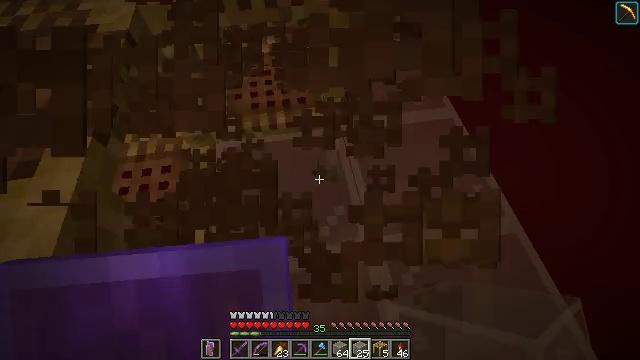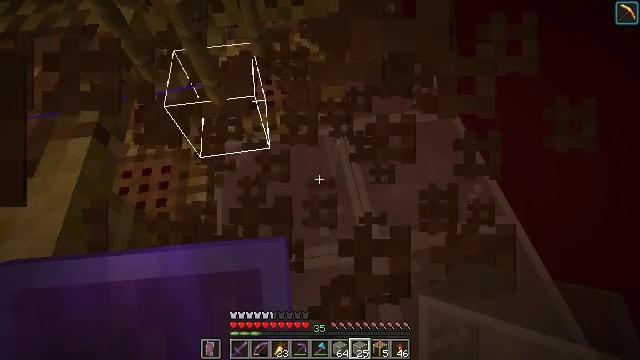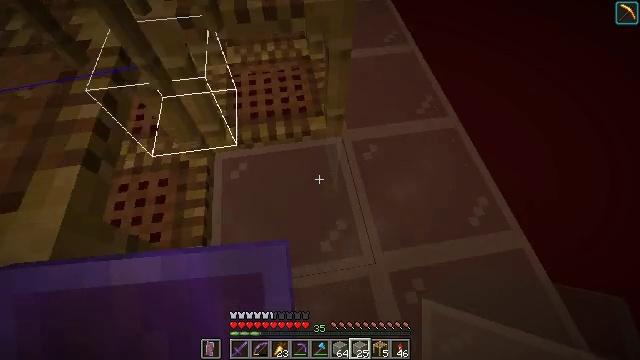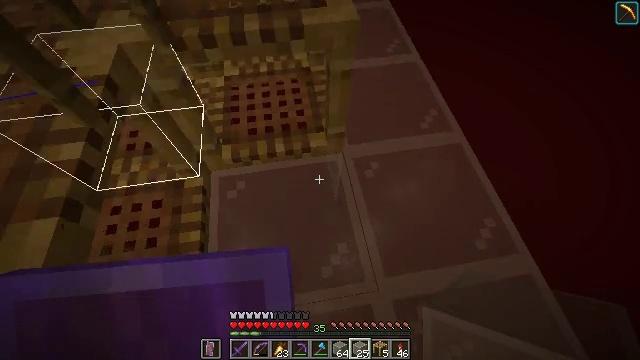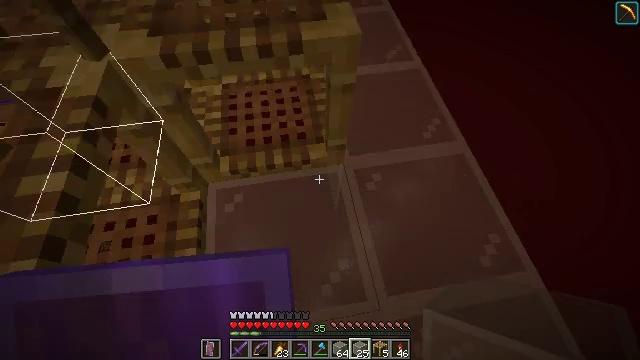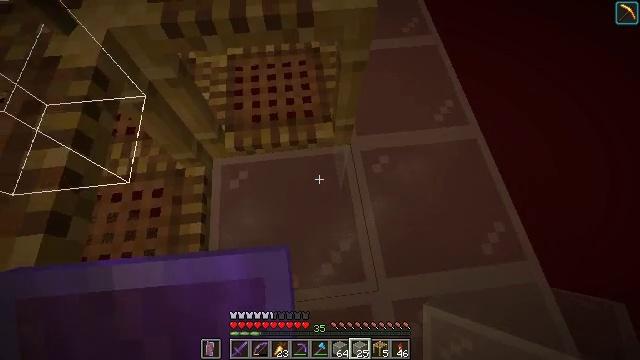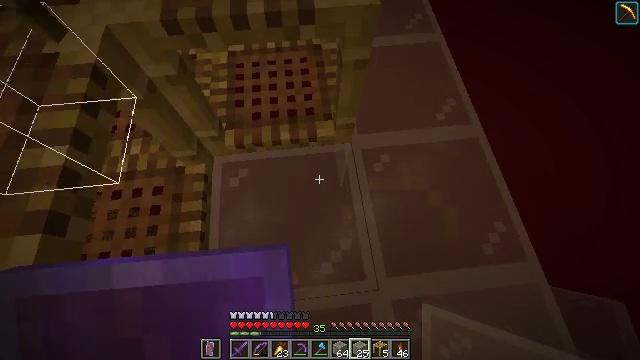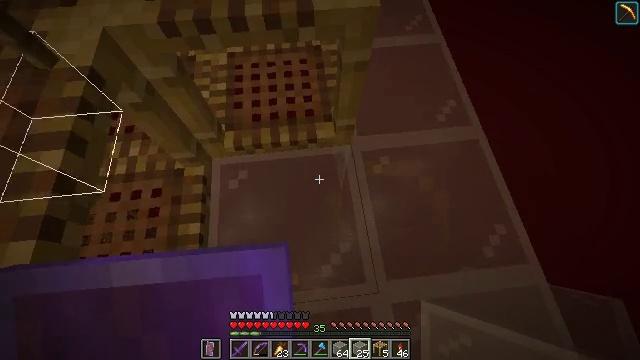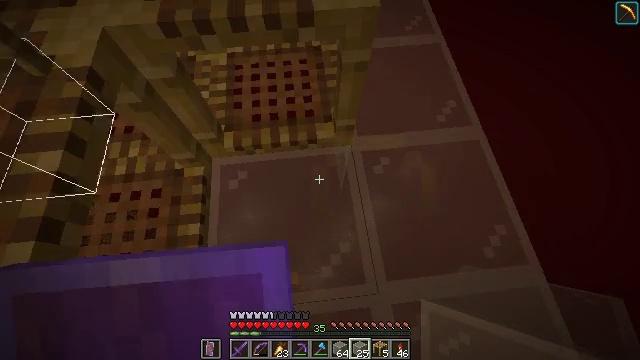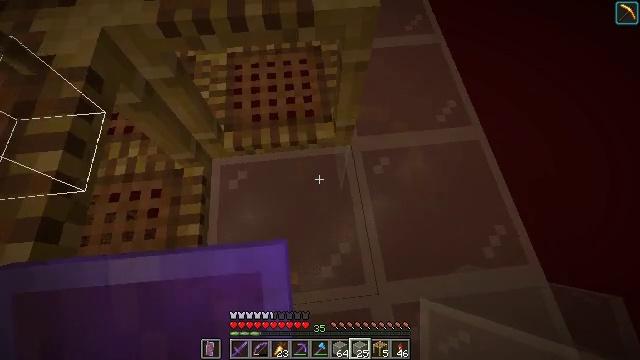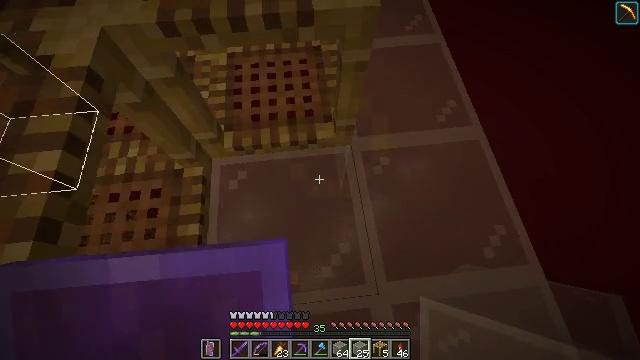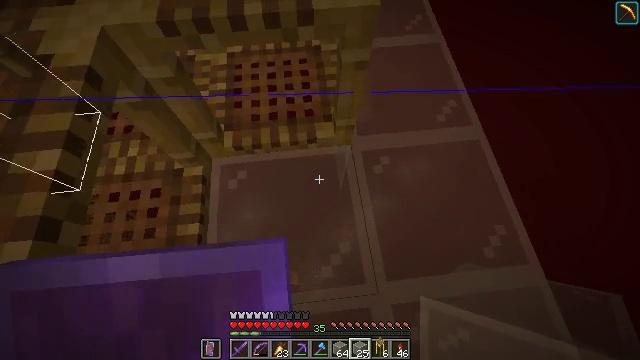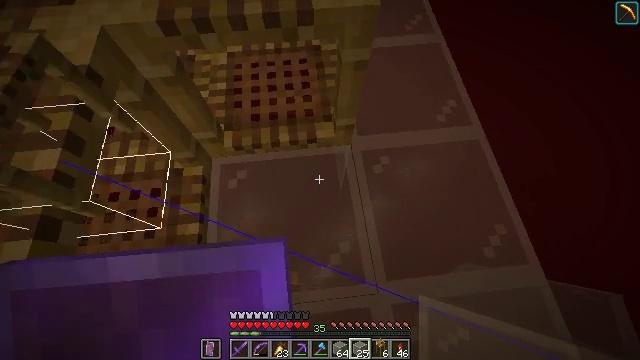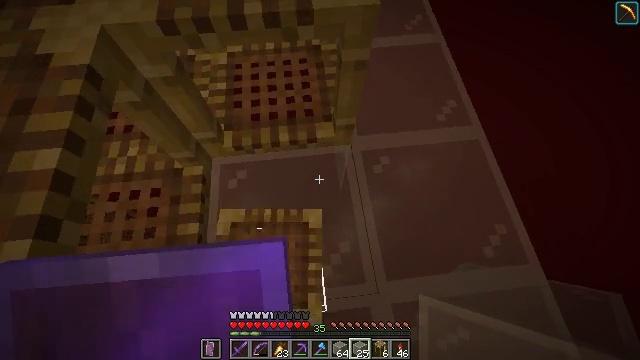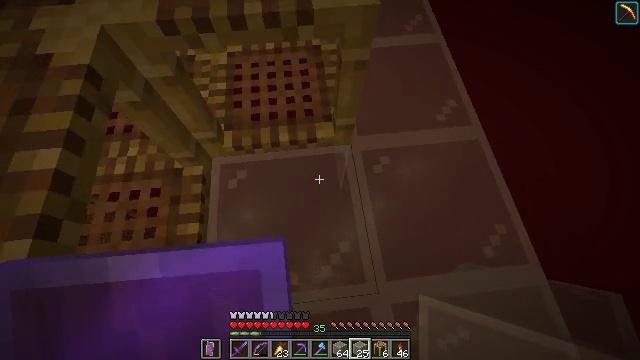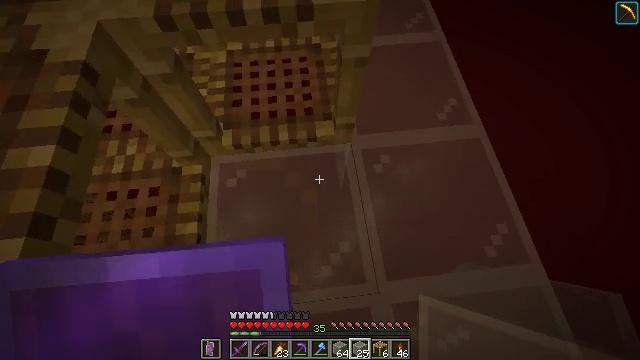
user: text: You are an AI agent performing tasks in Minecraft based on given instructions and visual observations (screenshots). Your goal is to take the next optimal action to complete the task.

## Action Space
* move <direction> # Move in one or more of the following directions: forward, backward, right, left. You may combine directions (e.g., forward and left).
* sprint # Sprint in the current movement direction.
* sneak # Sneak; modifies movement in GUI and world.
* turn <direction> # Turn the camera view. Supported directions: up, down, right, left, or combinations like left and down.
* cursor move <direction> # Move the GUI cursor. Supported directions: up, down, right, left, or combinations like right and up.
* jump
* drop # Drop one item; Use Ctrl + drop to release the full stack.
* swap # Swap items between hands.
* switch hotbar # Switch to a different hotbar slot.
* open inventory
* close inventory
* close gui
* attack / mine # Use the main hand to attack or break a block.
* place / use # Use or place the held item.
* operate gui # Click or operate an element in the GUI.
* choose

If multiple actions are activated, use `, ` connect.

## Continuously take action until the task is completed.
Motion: motion action
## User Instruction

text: Collect shards from white stained glass.
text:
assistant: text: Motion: no_op
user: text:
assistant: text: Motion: move forward
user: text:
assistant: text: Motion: move forward
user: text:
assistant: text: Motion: no_op
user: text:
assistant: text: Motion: turn left and down
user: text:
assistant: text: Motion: no_op
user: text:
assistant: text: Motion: no_op
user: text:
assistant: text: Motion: no_op
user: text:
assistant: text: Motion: no_op
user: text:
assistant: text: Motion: no_op
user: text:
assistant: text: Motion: no_op
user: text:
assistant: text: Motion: no_op
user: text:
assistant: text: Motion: no_op
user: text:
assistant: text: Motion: sneak
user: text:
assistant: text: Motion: sneak
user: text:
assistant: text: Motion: sneak
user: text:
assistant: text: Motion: sneak
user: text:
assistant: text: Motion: sneak
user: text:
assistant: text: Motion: sneak
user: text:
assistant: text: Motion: sneak
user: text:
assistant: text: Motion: sneak
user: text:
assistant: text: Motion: sneak
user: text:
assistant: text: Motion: sneak, turn left and up
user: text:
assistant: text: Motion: sneak, turn up
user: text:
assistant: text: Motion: sneak
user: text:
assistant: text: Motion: sneak
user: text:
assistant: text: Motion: sneak
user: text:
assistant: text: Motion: sneak
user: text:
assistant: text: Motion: sneak, turn up
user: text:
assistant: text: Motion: move forward, sneak, turn up